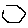
Label: hexagon